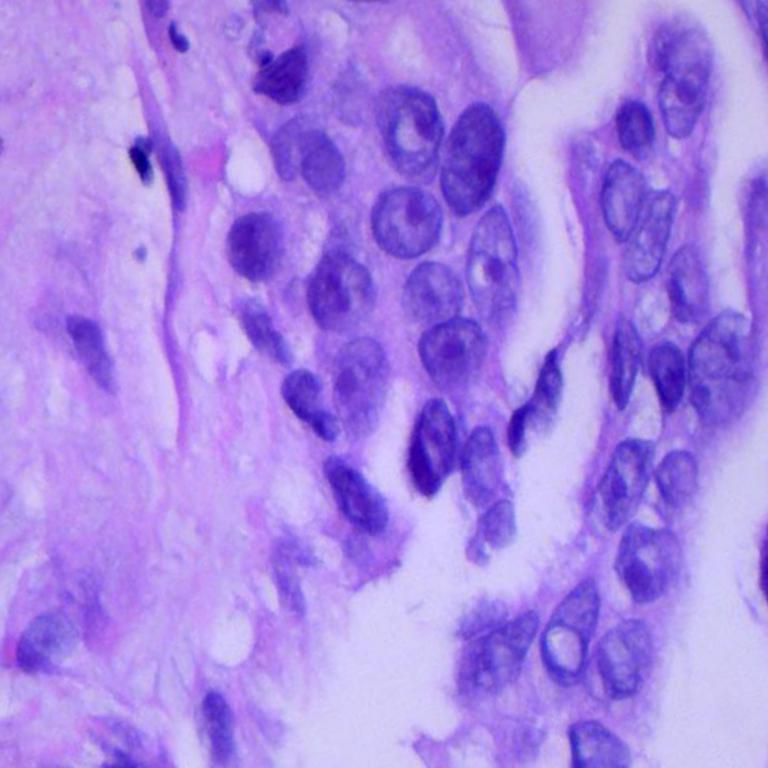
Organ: lung
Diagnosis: adenocarcinomas